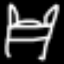
Label: bed